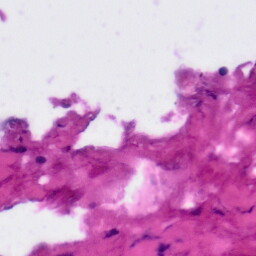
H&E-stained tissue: Tonsil